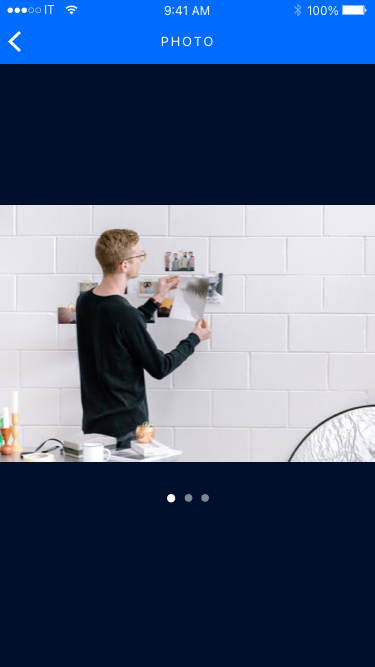
Text in this UI design:
PHOTO
100%
9:41 AM
IT